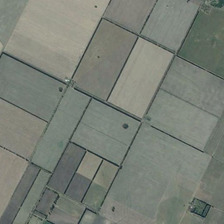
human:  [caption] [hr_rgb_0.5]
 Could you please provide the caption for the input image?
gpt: many pieces of farmlands are together .

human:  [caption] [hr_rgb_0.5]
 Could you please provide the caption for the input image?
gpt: many pieces of farmlands are together .

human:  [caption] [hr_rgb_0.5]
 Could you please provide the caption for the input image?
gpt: many pieces of farmlands are together .

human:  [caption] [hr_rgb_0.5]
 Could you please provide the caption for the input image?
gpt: many pieces of farmlands are together .

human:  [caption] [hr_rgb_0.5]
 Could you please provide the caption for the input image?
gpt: many pieces of farmlands are together .